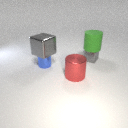
small blue metal cylinder in front of small gray metal cube